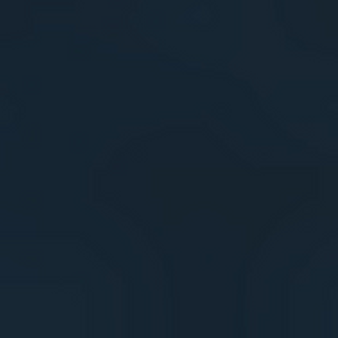
Label: other